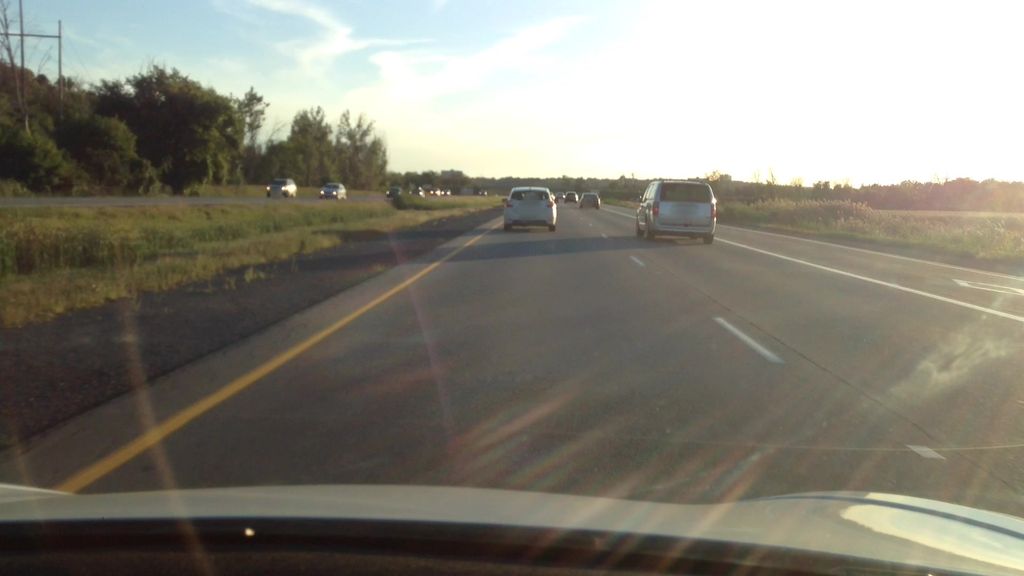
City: ottawa-gatineau